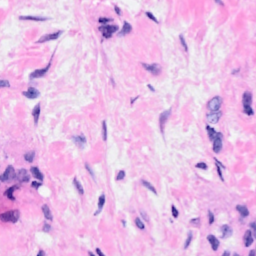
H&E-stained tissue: Breast